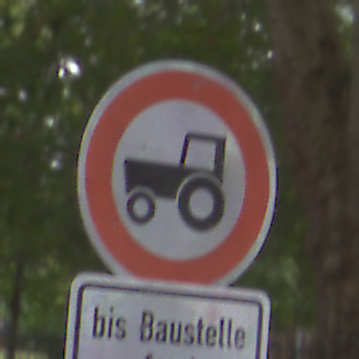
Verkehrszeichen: VerbotKraftfahrzeugeZuegeNichtSchneller25
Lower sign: SonstigeFahrzeugePersonengruppenFrei2
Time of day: MorningAfternoon
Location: Outdoor (Urban)
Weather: Overcast
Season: NotSpecified
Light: Natural